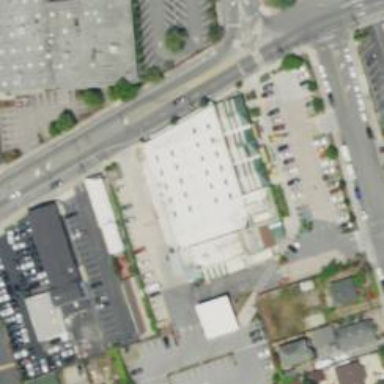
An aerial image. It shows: Supermarket.